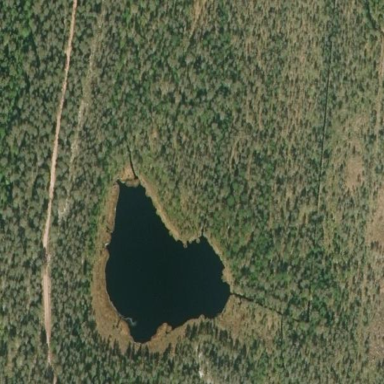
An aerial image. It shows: Beautiful lake surrounded by nature.